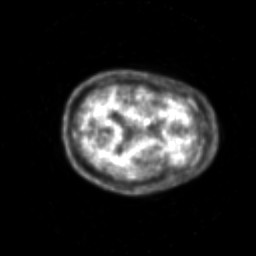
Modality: PET
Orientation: axial
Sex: male
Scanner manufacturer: siemens